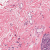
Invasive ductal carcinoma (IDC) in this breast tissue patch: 0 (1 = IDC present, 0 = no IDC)